Field crop: maize
Growth stage: 2
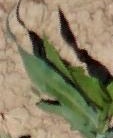
Species: maize